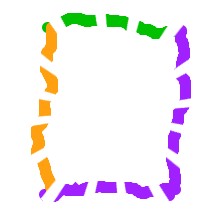
Shape: rectangle